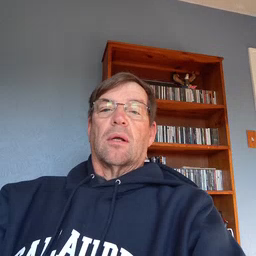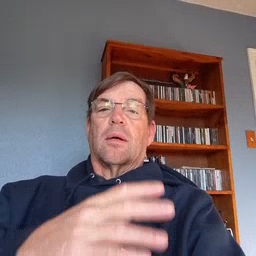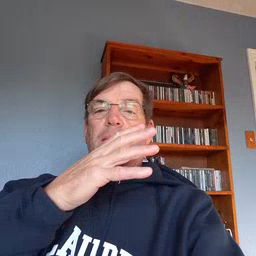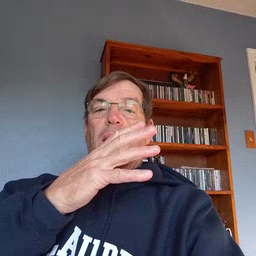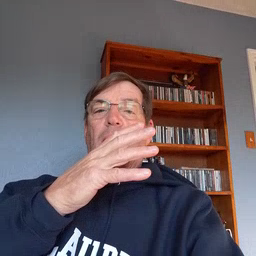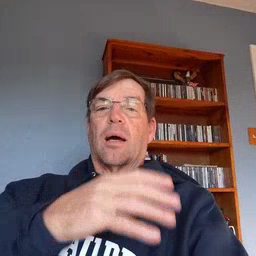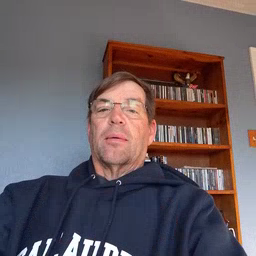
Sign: mom